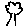
Label: tree